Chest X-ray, PA view. Patient: 35 years old, sex M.
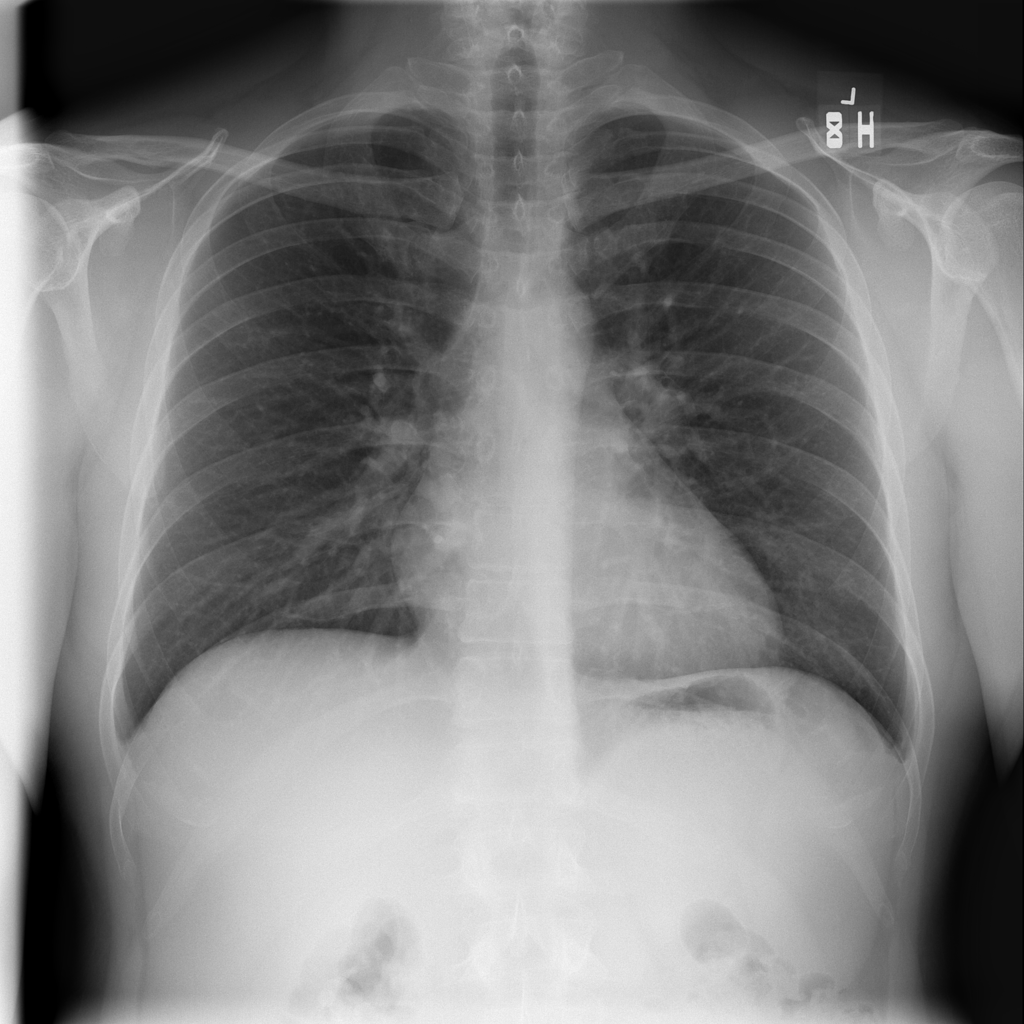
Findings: No Finding